Question: I have created the custom data collector for profiler as described here <URL> .
Now everything is working correctly except of {% block panel %} in template which defines the content area for my information. I have everything in place but on the screen tha page is almost without styles so its visualy broken.
When I compare my panel page and some other from profiler the mine lacks of cca. 200 lines of styles that Symfony is adding to the page header to style the page. I miss style for #content as an example. I tried to clear cache and refreshed everything but still now way. Any idea what is going to be wrong here?
This is waht I see in the browser ...

EDITED: Template
'''
{% extends 'WebProfilerBundle:Profiler:layout.html.twig' %}
{% block toolbar %}
{% endblock %}
{% block head %}
{% endblock %}
{% block menu %}
<span class="label">
<strong>NET.Notes</strong>
</span>
{% endblock %}
{% block panel %}
panel david
{% endblock %}
'''
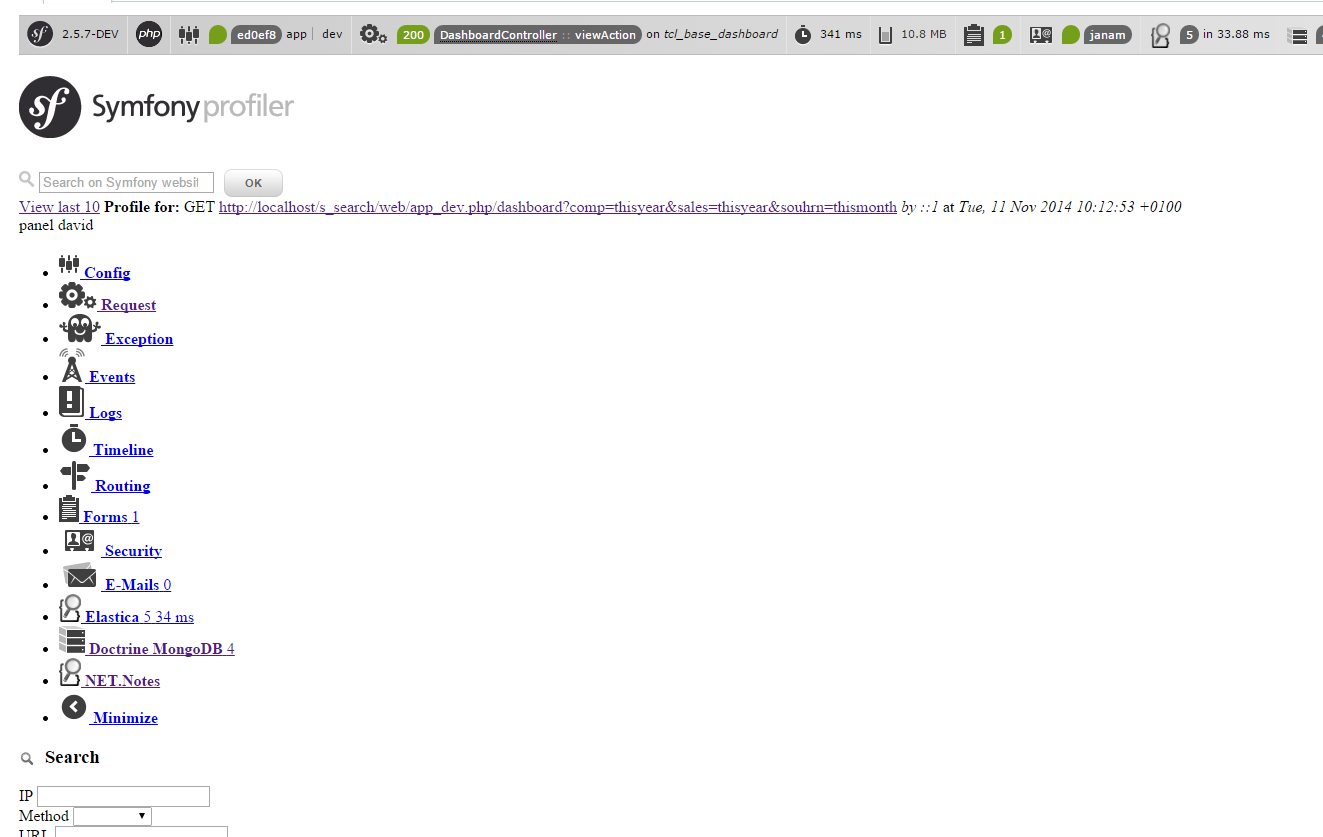
Answer: It is due to empty block of "head". Rust remove it or include parent block by {{parent()}}.
'''
{% block head %}
{#if the web profiler panel needs some specific JS or CSS files #}
{% endblock %}
'''